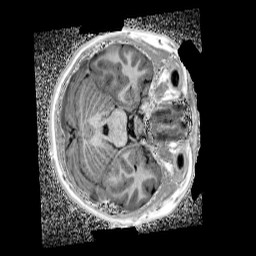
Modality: UNIT1_denoised
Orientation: axial
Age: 11
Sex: female
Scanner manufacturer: siemens
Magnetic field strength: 3 T
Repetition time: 4 s
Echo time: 0.00299 s